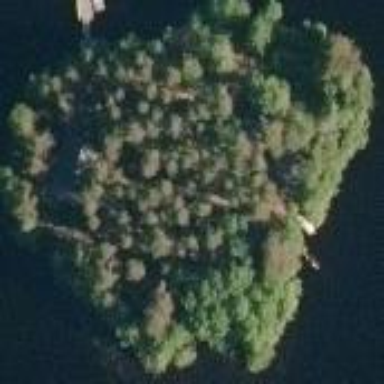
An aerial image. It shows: Island covered in forest.